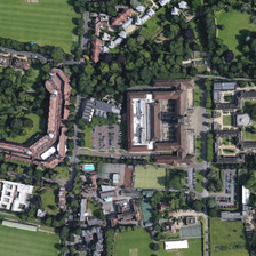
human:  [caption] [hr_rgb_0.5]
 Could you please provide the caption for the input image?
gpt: There is a big green lawn near the school.

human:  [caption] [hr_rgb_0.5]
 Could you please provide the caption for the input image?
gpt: There is a big lawn near the school.

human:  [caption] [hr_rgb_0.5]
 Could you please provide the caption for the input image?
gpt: There is a large green lawn near the school.

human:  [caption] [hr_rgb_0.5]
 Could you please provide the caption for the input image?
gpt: There is a big green grass near the school.

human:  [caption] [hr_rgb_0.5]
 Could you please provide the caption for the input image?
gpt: There are large green lawns near the school.